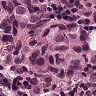
Metastatic tissue present: yes